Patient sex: F
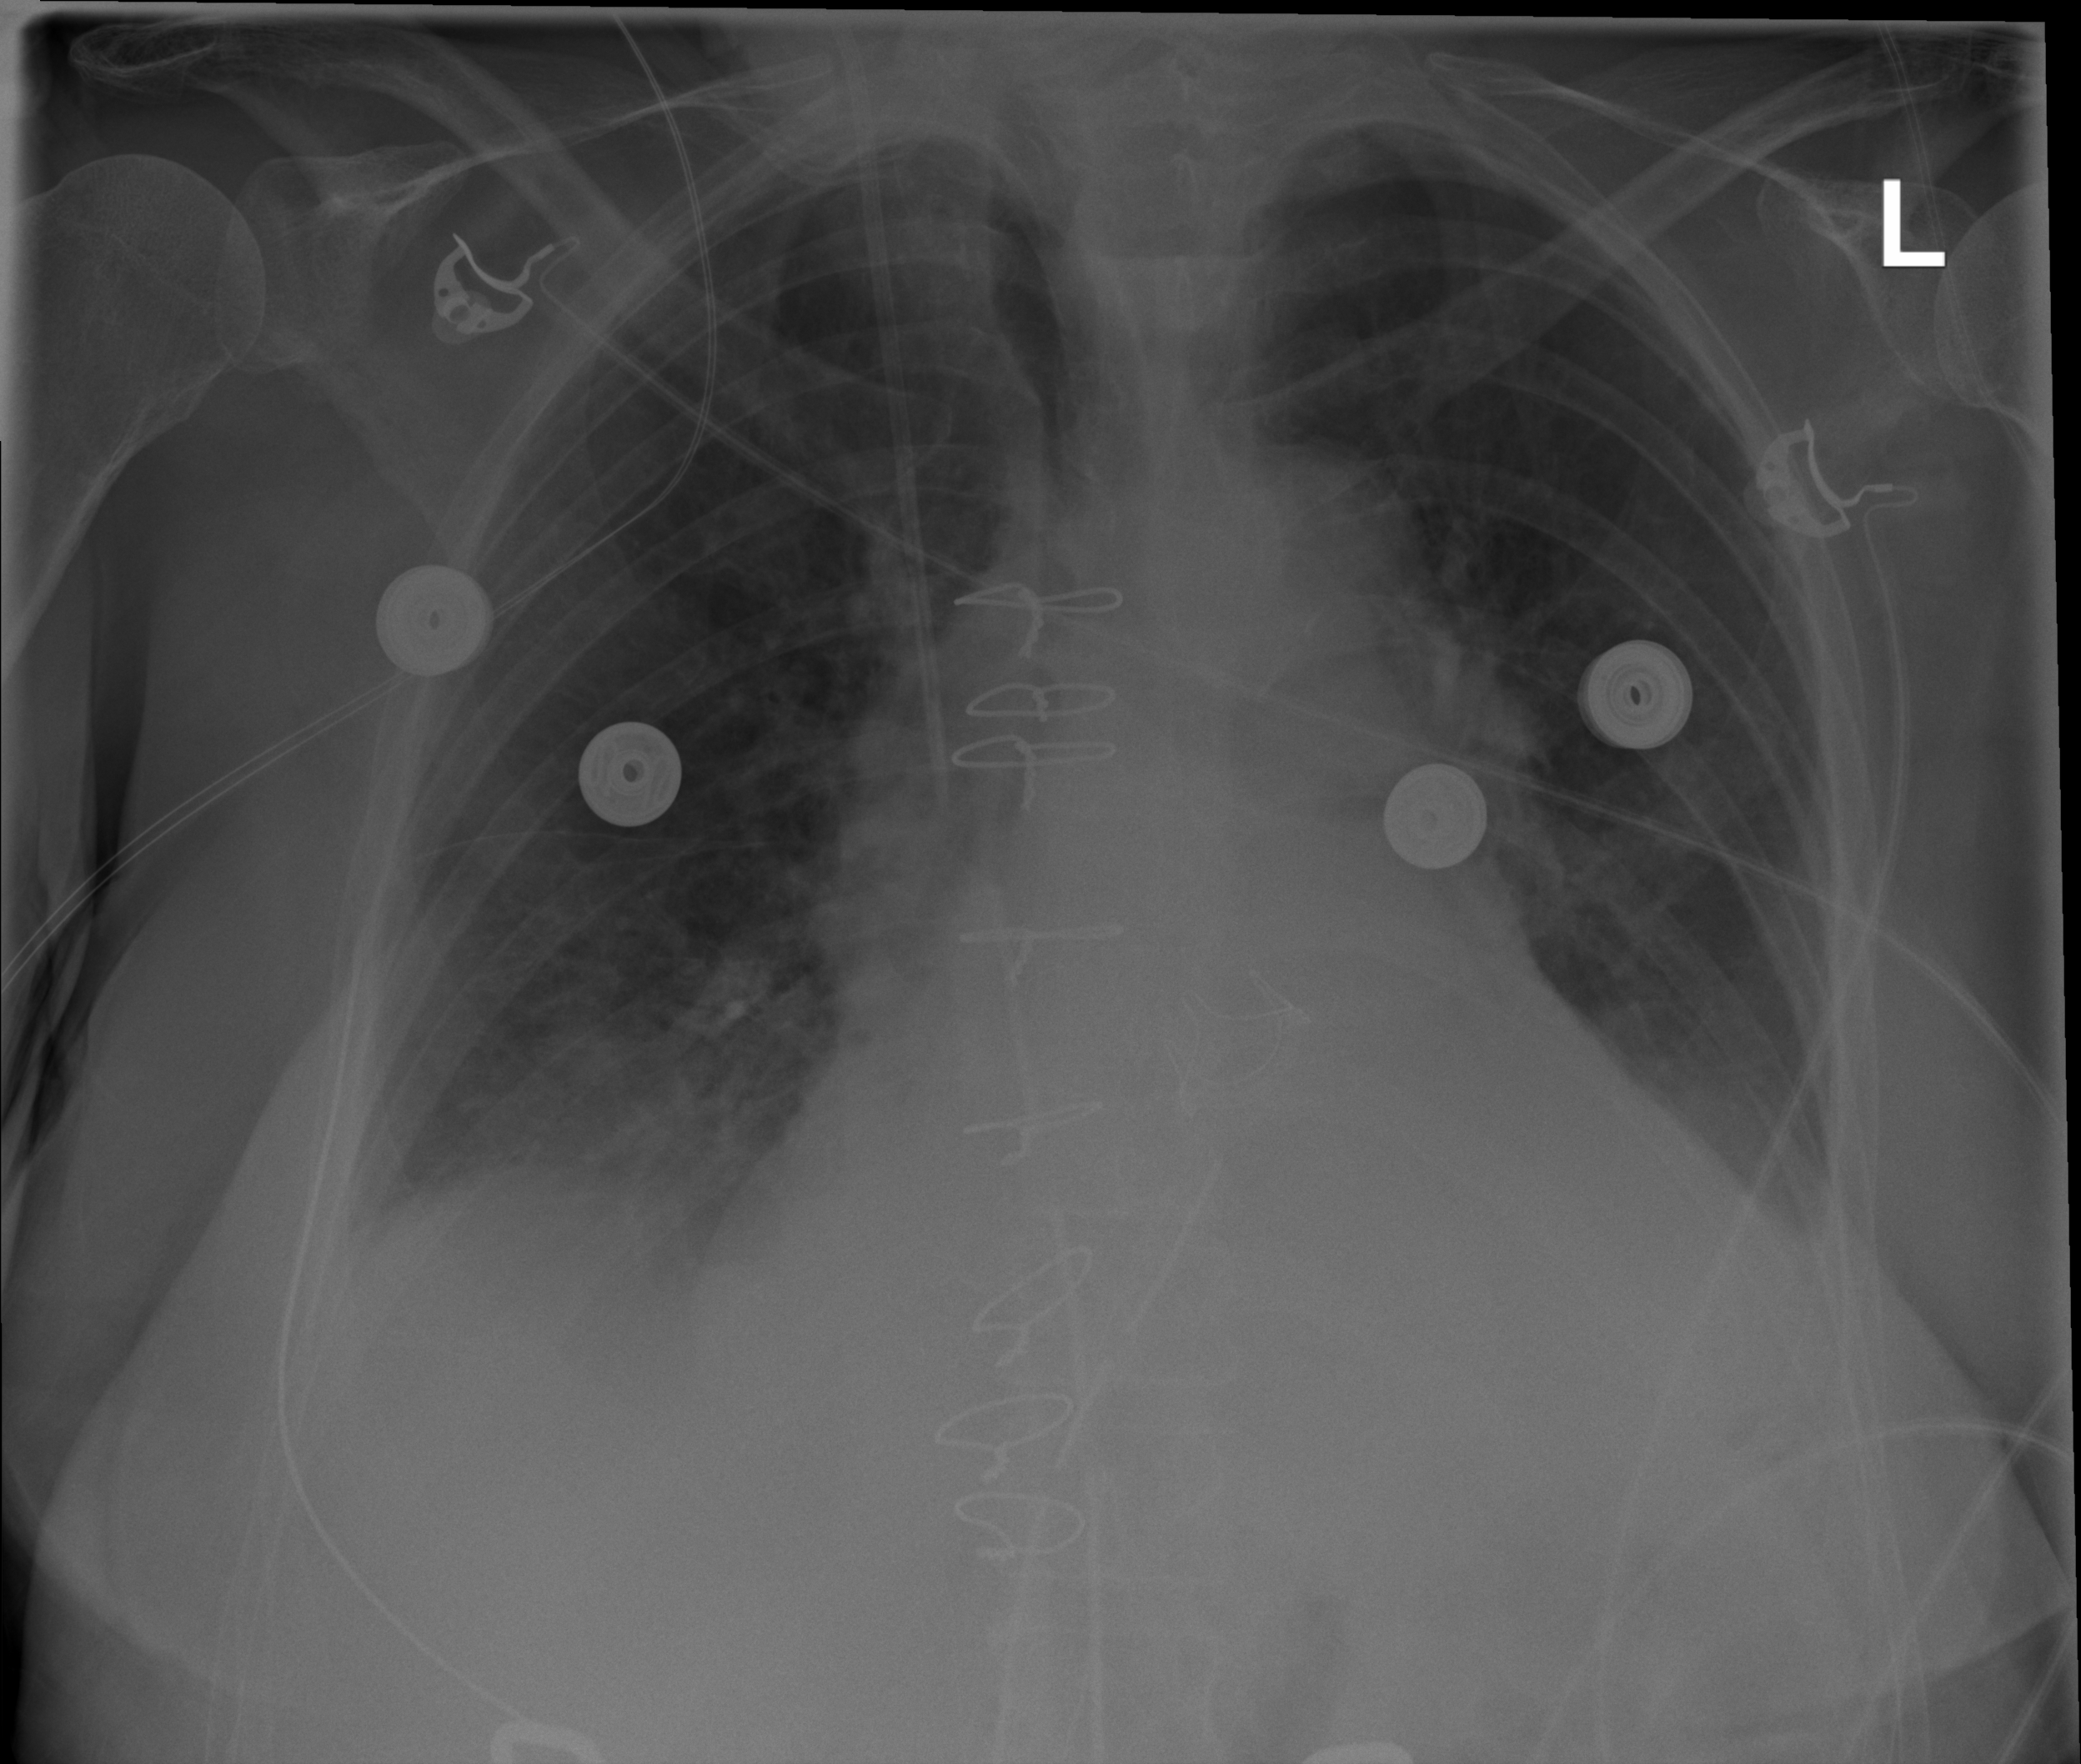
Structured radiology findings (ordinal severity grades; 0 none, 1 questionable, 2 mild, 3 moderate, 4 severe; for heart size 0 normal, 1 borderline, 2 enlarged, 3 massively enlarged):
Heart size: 2
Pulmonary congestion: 1
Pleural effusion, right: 2
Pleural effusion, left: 2
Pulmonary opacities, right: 0
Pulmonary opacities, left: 0
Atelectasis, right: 2
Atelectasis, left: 2